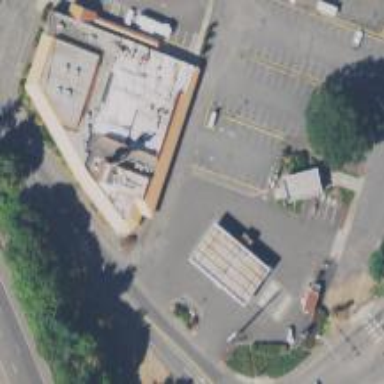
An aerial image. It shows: Convenience shop.